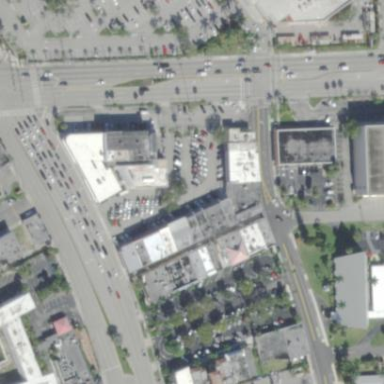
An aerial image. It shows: Retail area.